Question: I need to move between two SpriteKit nodes with a 'CGVector', whose length is, for example, 100 (red arrow).
But I want to limit the vector's length to 70, if it's more than 70 (green arrow). So, I need to "cut" the red vector's length, but keep its direction.

How can I do that?
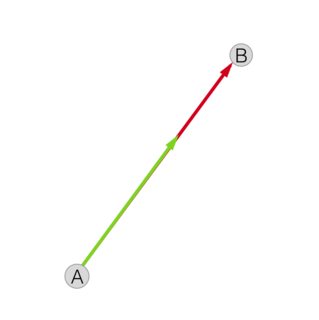
Answer: Say you have a variable 'v' of type 'CGVector'. First, you compute its length:
'''
double len = hypot(v.dx, v.dy);
'''
Then, if it's greater than 70, you divide both components by 'len' and multiply by 70 to make the vector's length equal to 70:
'''
if (len > 70.0)
{
v.dx *= 70.0 / len;
v.dy *= 70.0 / len;
}
'''